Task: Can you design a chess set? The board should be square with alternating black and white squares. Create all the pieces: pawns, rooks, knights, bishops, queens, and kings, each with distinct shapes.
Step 3174:
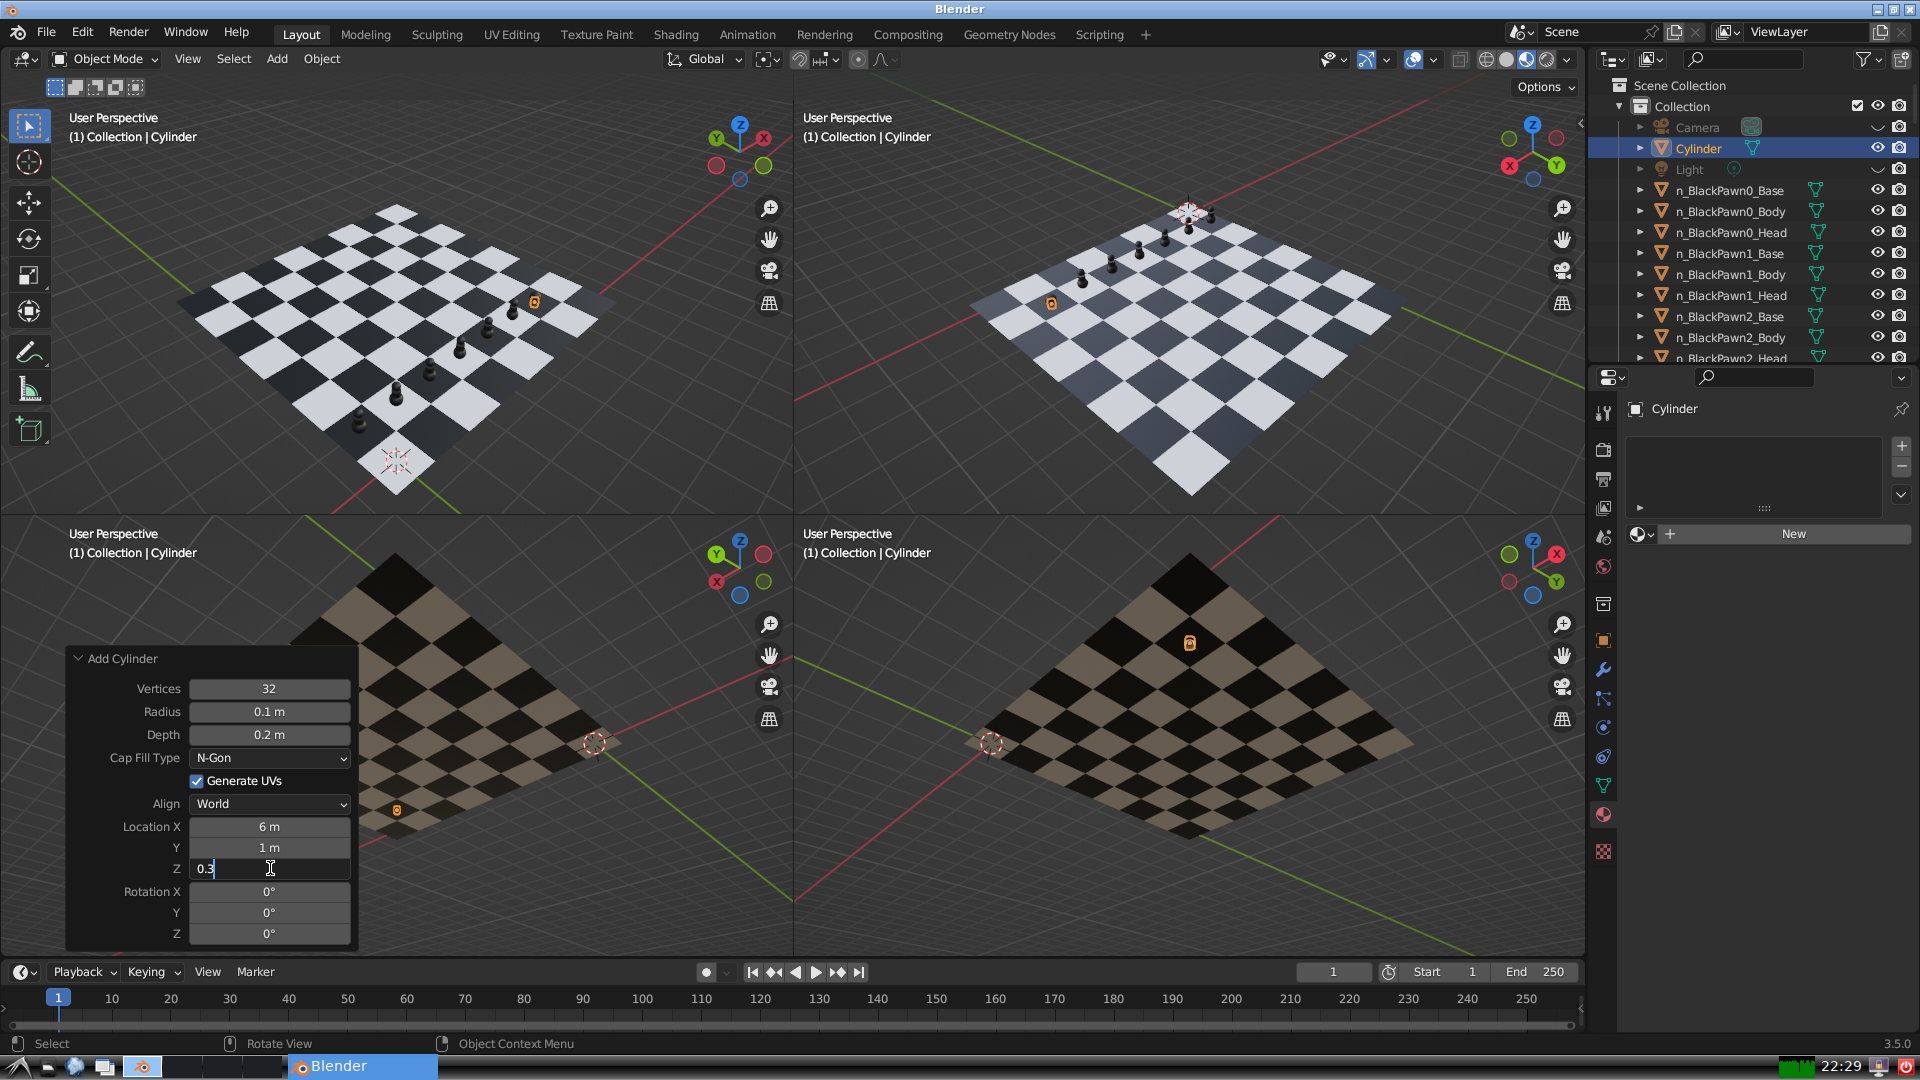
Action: {"key_press": ['Return']}